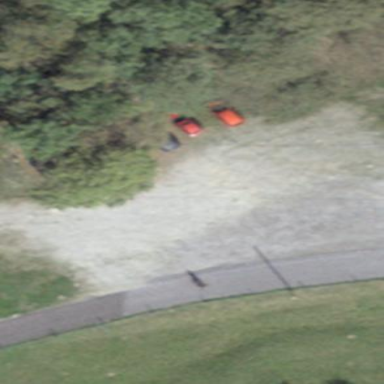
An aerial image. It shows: Unpaved parking area.